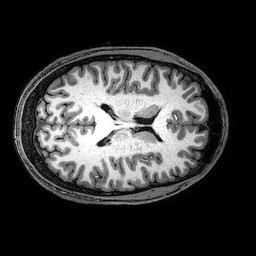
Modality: T1w
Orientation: axial
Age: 21
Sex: male
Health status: healthy
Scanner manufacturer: philips
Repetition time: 0.008221 s
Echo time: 0.00377 s